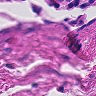
Metastatic tissue present: no